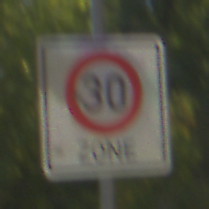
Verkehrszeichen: BeginnZone30
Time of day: MorningAfternoon
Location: Outdoor (Nature)
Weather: PartlyCloudy
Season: NotSpecified
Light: Natural